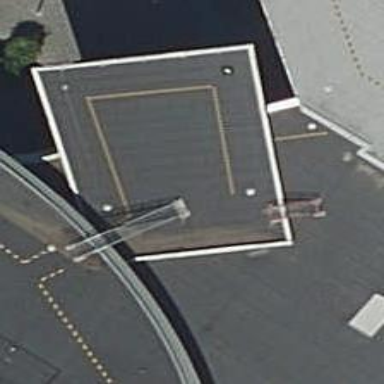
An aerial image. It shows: Retail building with tar paper roof.